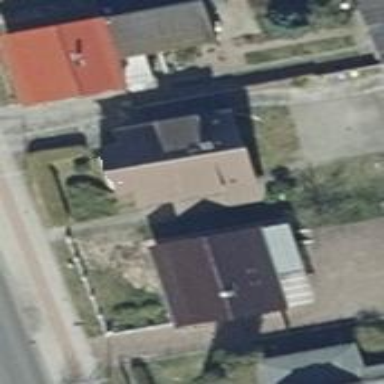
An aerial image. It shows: Residential building.